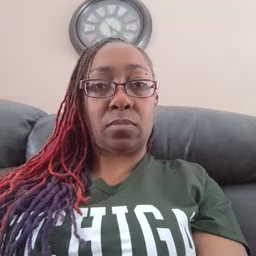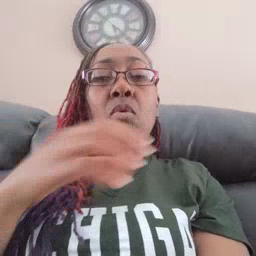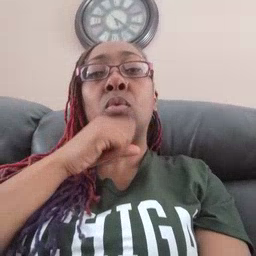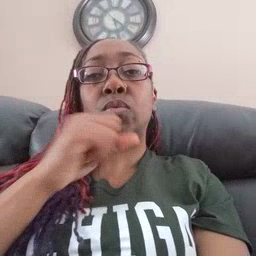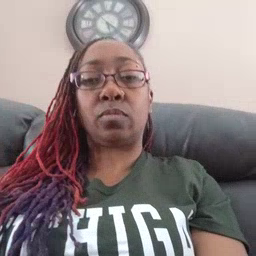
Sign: orange